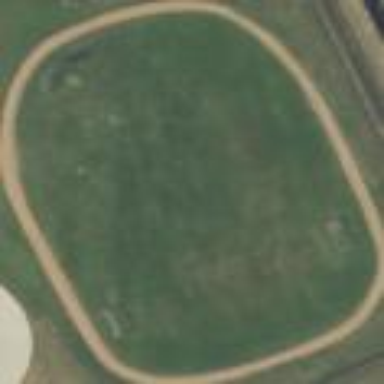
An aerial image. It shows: Track in leisure land.